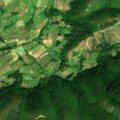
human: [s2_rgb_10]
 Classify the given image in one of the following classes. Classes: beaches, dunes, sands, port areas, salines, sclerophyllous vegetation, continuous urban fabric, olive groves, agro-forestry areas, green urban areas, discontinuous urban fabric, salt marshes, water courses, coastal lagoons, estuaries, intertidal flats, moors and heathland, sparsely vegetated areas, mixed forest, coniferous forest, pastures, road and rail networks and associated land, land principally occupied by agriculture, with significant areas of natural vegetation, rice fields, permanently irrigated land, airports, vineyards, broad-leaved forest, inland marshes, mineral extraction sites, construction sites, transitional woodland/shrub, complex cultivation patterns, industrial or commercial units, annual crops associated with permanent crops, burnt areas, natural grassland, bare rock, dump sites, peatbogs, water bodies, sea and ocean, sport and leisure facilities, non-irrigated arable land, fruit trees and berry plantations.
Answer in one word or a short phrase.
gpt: complex cultivation patterns, land principally occupied by agriculture, with significant areas of natural vegetation, broad-leaved forest, transitional woodland/shrub